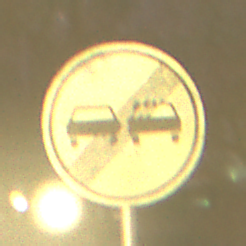
Verkehrszeichen: EndeUeberholverbot
Umgebung: Outdoor, Suburban
Tageszeit: Night
Wetter: Clear
Licht: Artificial
Jahreszeit: NotSpecified
Kontrast: HighContrast